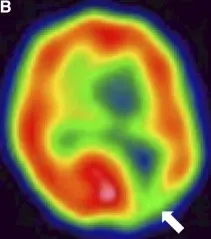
Time series of radiological features in this case. (B) Single-photon emission computed tomography at 9 years old shows hypoperfusion in the left occipital lobe (arrow).
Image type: radiology (spect)